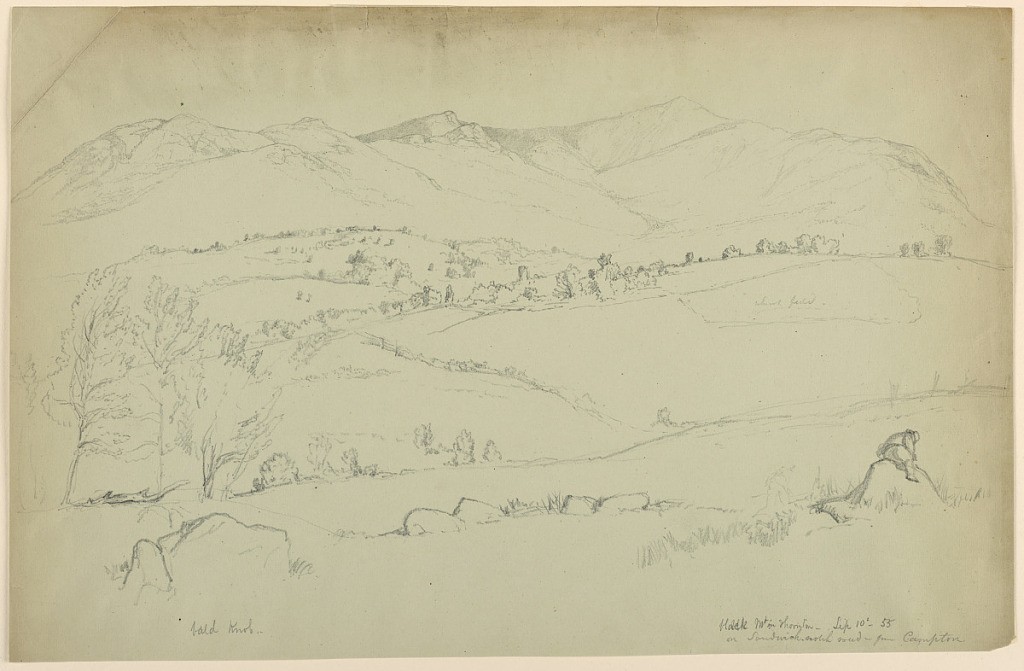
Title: Black Mountain in Thornton, New Hampshire
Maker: Daniel Huntington, American, 1816–1906
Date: September 10, 1855
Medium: Graphite on pale green paper
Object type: Drawing
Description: Meadow in foreground, with man on rock, lower right. Trees on low hills, with mountains beyond.